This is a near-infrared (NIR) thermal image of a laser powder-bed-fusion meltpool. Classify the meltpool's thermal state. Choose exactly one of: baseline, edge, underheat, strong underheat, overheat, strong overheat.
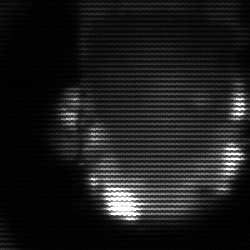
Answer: baseline